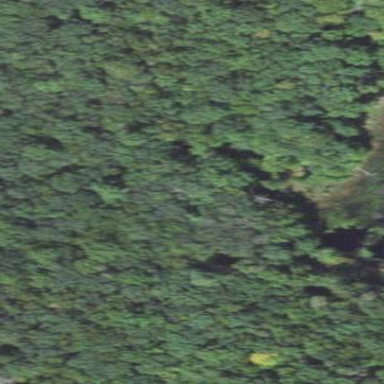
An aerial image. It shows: Mixed woodland with various types of leaves.